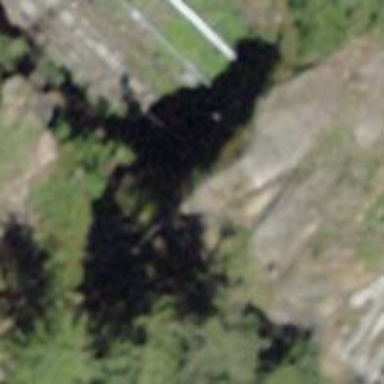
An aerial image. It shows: Disused railway tunnel.